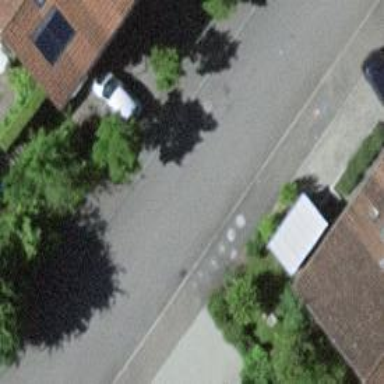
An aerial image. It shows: Driveway leading to service road.